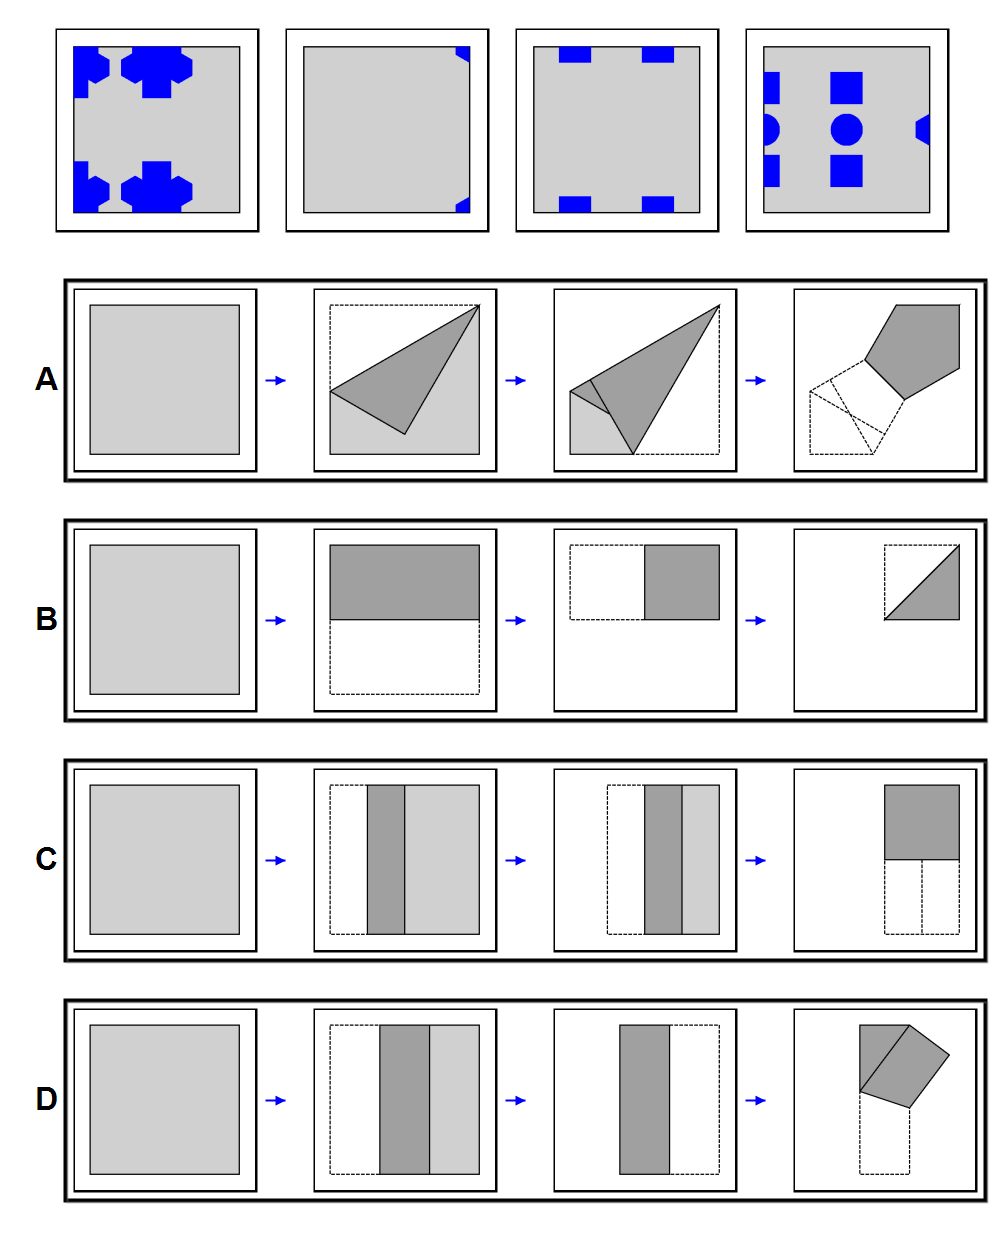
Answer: C